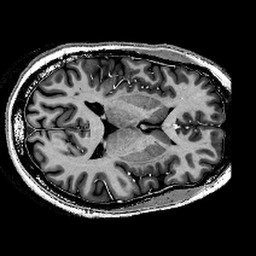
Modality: T1w
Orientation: axial
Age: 38
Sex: female
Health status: healthy
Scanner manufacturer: siemens
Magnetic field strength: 9.4 T
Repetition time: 6 s
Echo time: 0.003 s